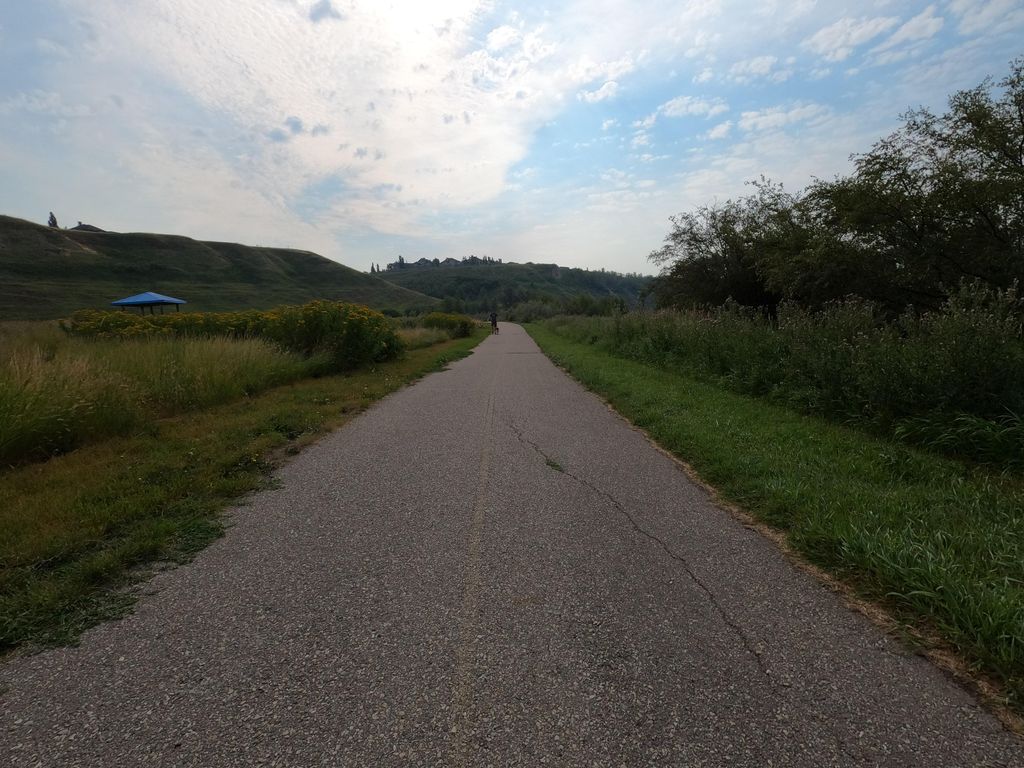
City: calgary